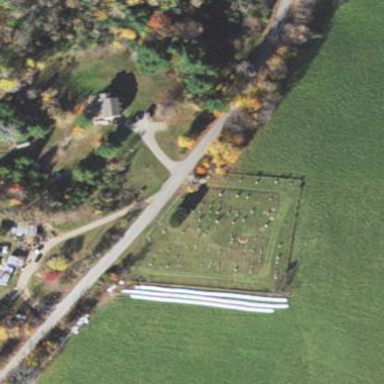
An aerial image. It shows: Graveyard.